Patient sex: F
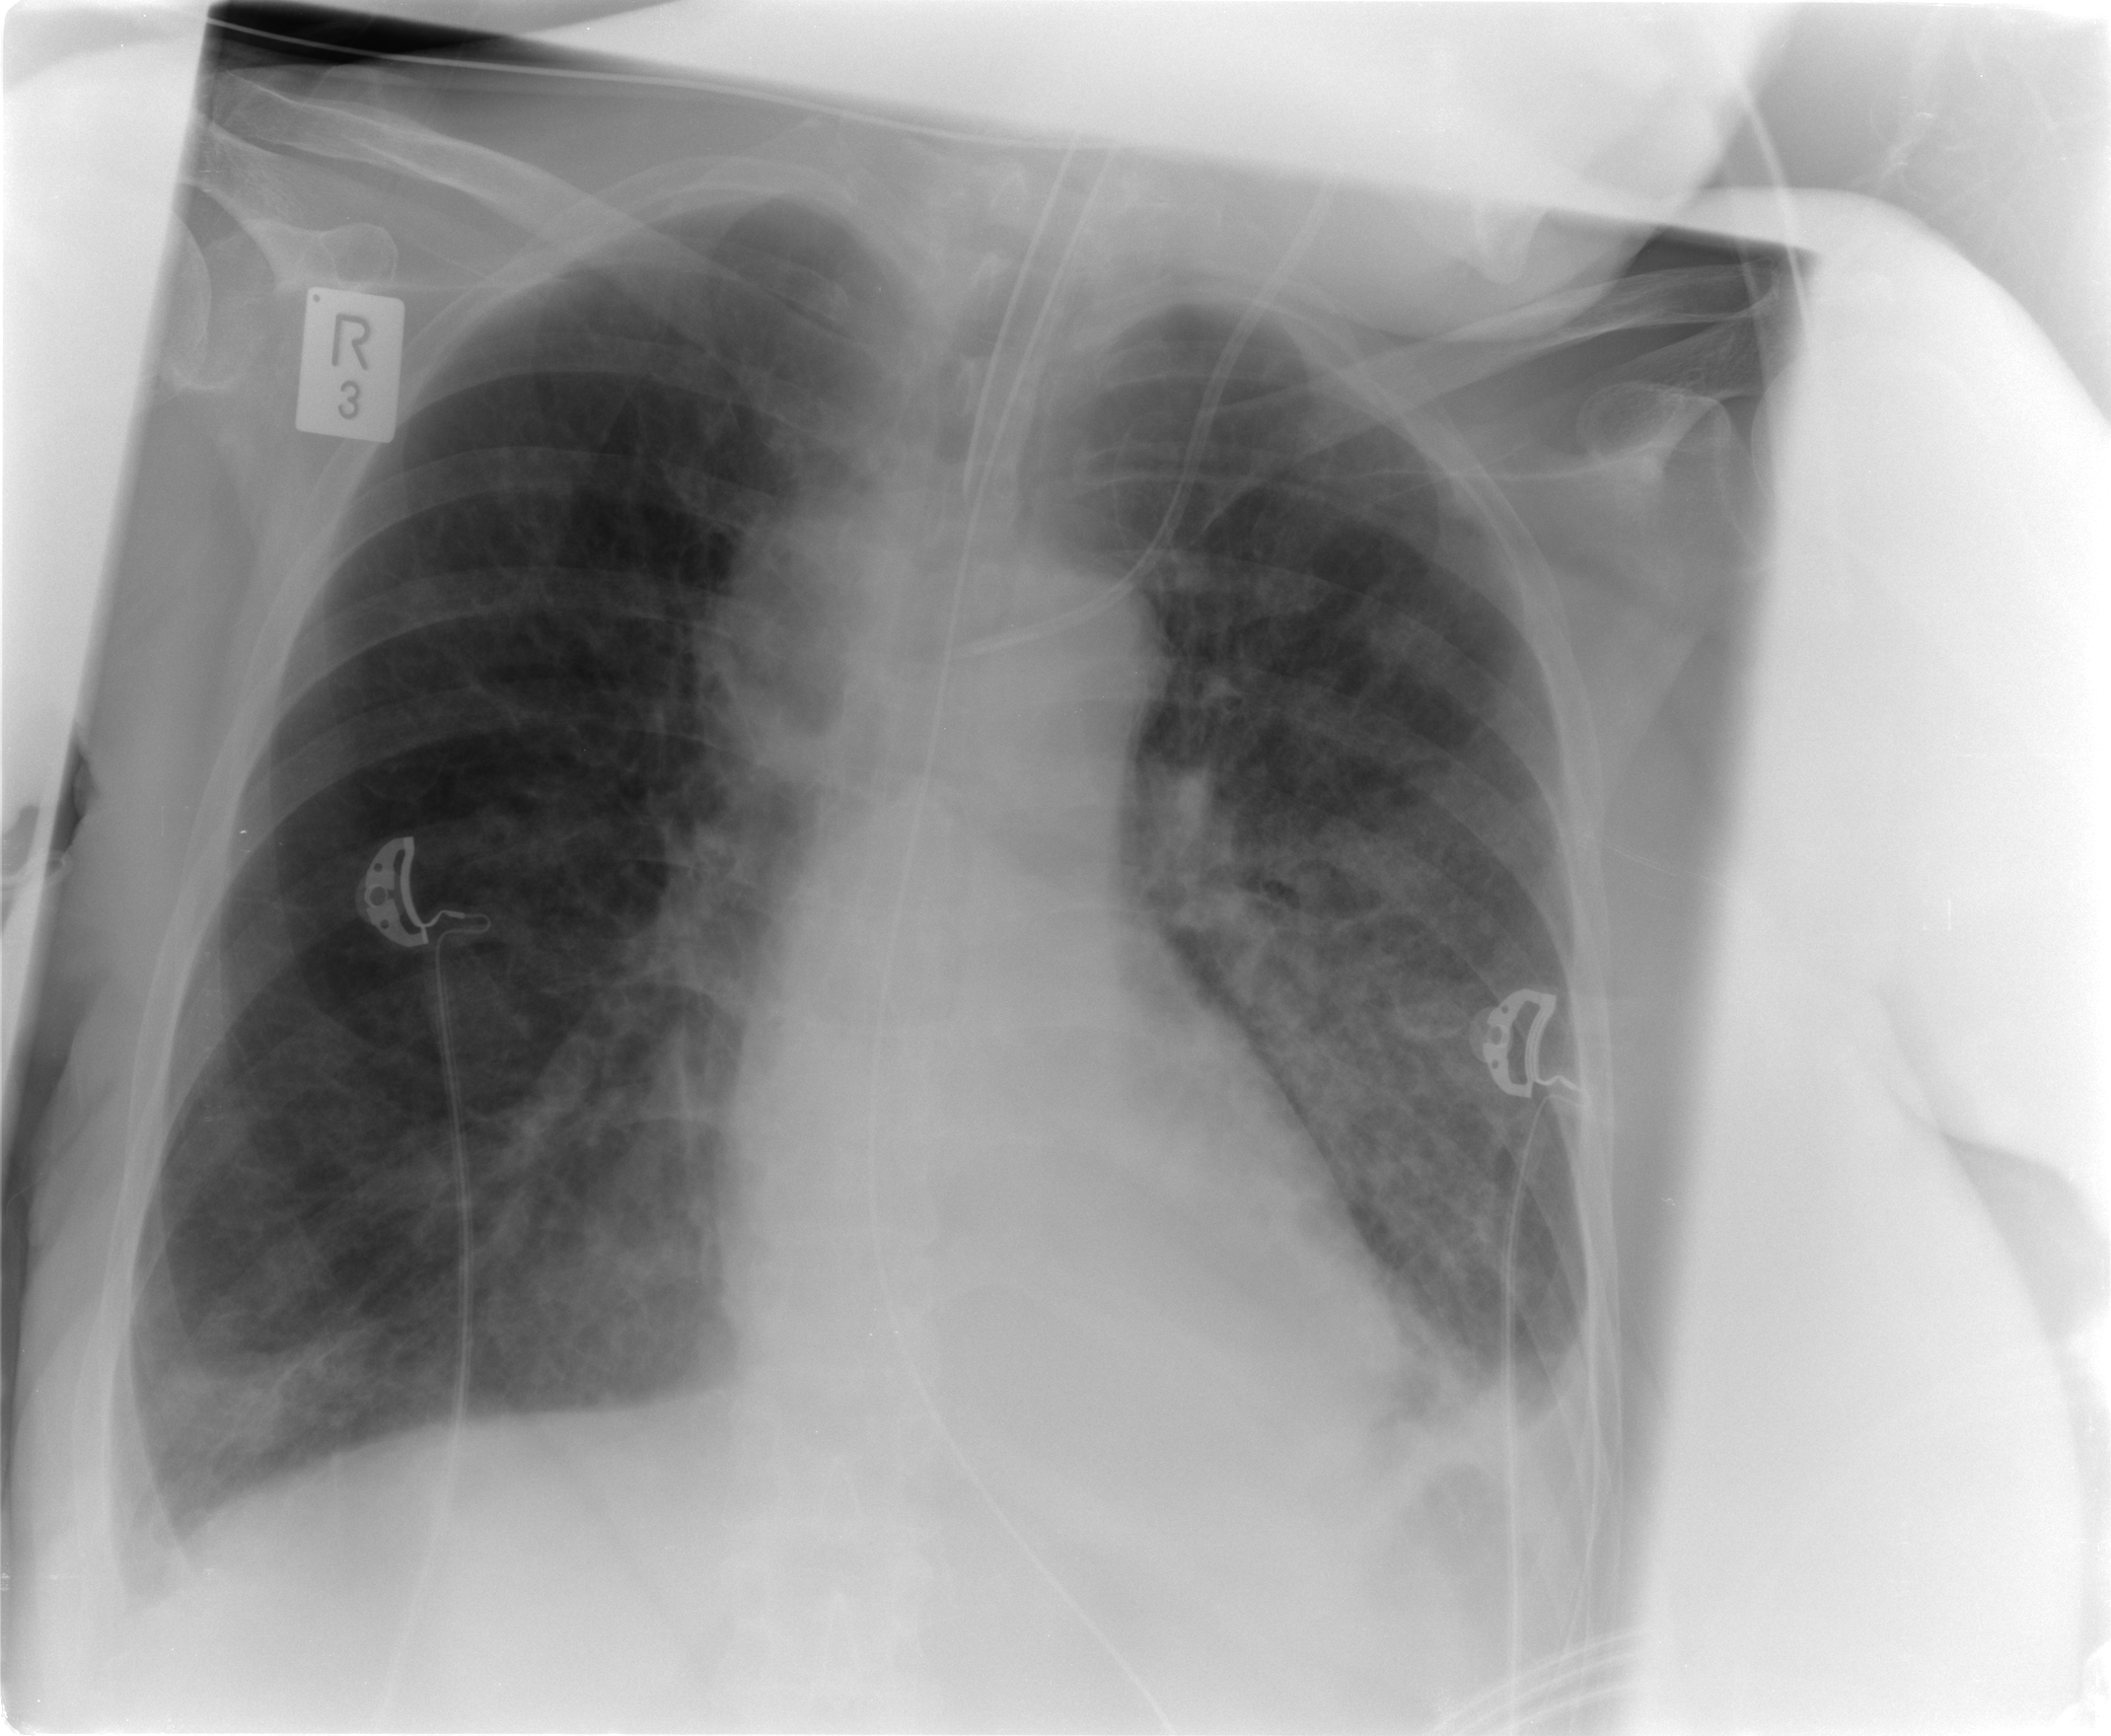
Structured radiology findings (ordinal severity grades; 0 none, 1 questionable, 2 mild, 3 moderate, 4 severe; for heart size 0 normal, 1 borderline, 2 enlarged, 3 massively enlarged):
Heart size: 0
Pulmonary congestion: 1
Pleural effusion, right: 2
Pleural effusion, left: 2
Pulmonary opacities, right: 2
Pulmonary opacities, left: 3
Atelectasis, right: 2
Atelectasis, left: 2